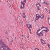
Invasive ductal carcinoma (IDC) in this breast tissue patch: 1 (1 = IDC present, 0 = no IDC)